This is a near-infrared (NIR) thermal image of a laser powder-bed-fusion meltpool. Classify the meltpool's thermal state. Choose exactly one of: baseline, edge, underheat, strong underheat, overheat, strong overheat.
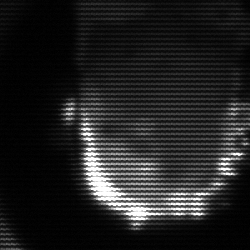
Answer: baseline